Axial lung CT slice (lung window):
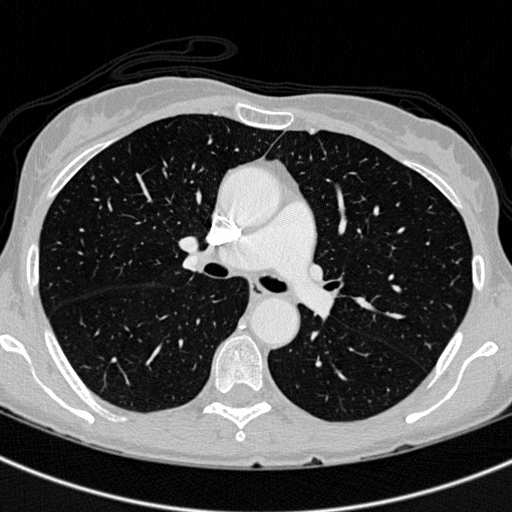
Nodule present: no